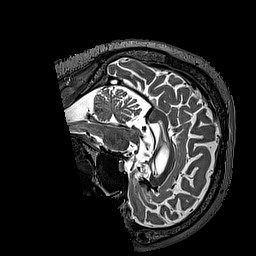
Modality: T2w
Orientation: sagittal
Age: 66
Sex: male
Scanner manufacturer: siemens
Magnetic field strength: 3 T
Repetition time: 3.2 s
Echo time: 0.567 s